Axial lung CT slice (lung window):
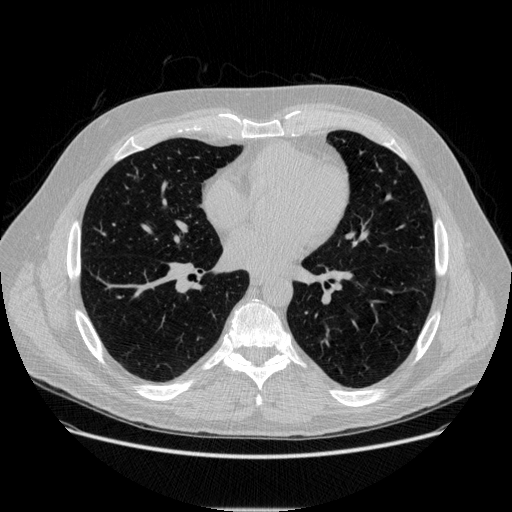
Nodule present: no